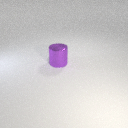
large purple metal cylinder